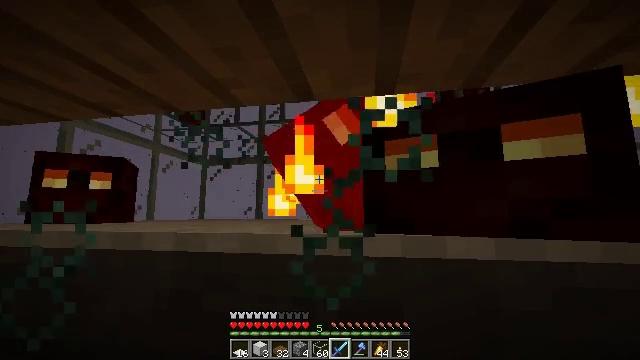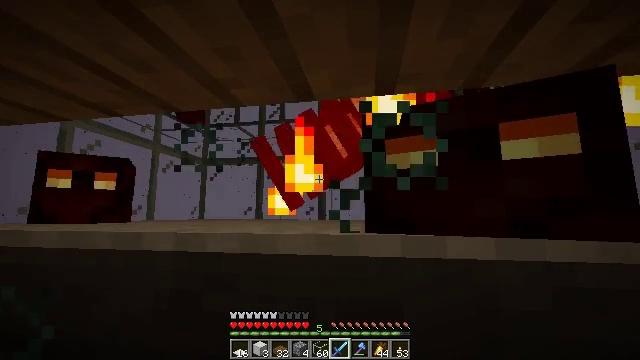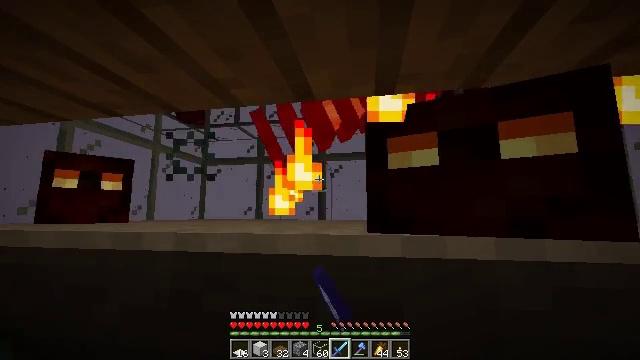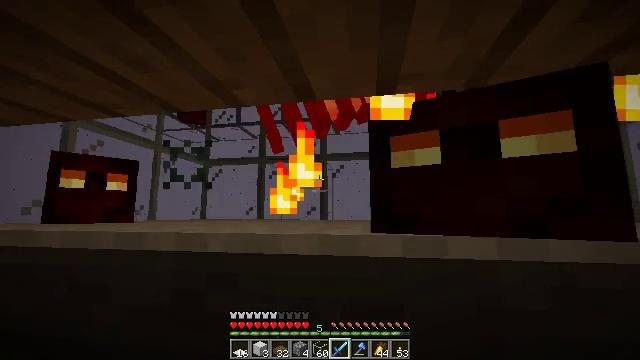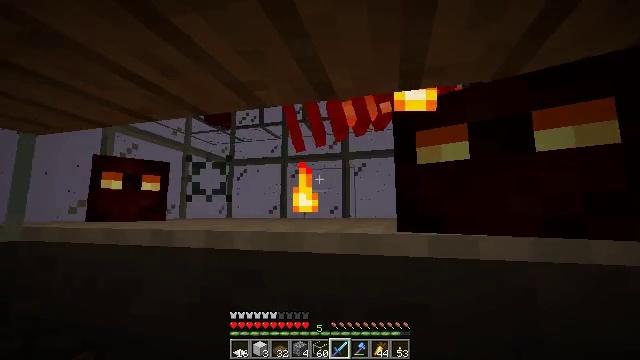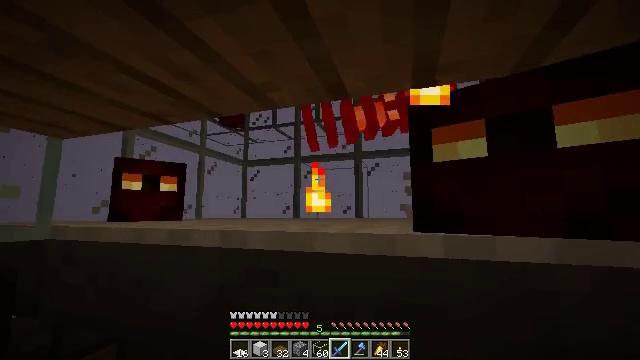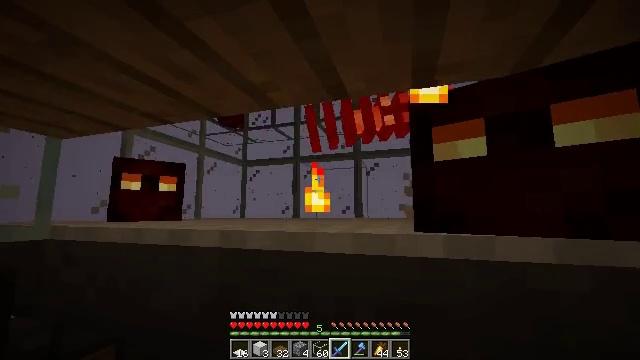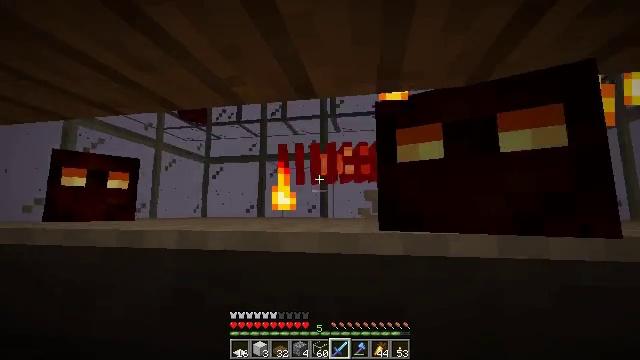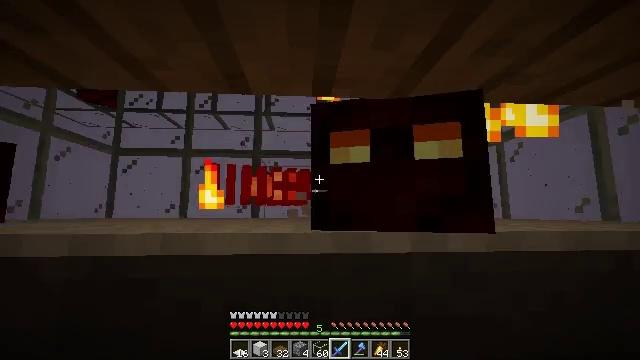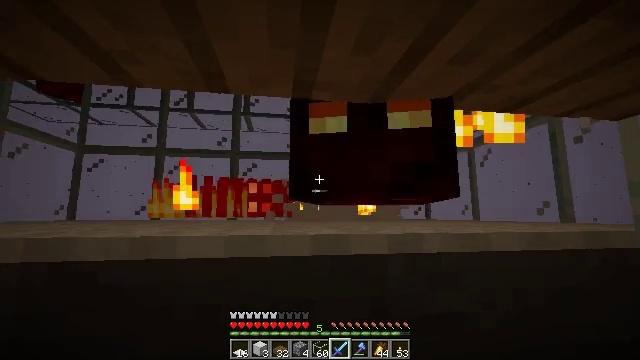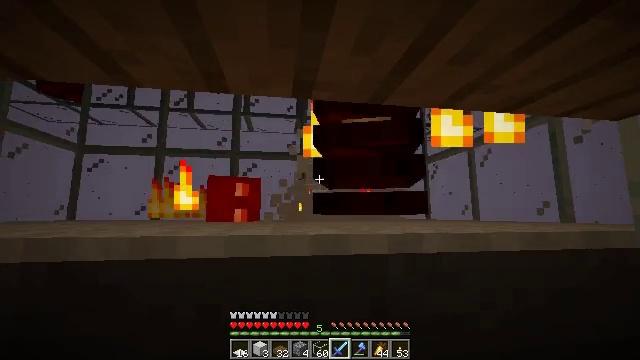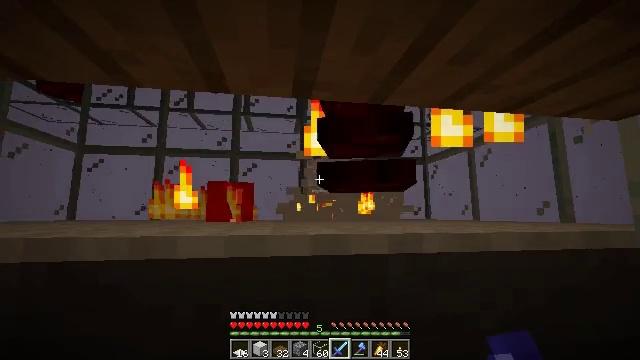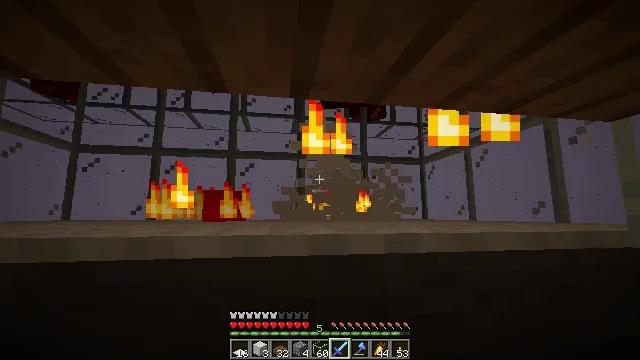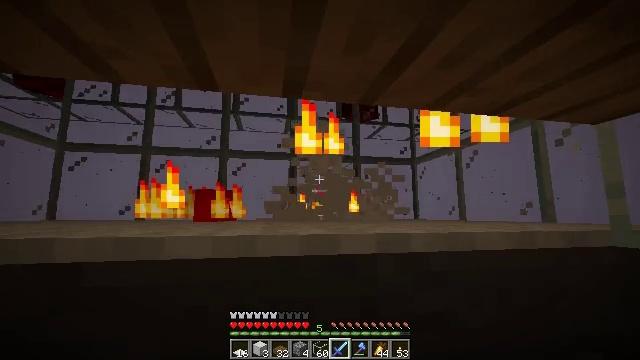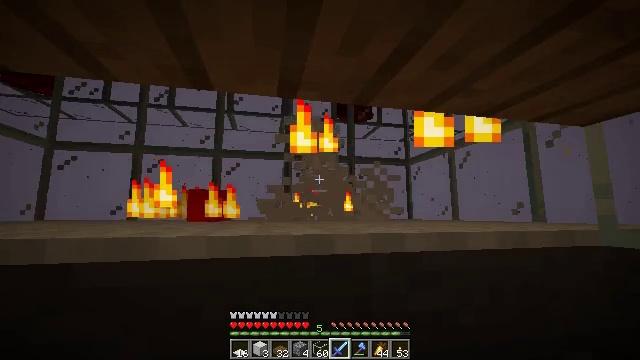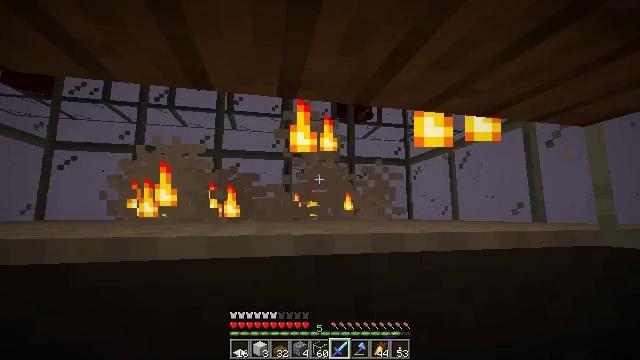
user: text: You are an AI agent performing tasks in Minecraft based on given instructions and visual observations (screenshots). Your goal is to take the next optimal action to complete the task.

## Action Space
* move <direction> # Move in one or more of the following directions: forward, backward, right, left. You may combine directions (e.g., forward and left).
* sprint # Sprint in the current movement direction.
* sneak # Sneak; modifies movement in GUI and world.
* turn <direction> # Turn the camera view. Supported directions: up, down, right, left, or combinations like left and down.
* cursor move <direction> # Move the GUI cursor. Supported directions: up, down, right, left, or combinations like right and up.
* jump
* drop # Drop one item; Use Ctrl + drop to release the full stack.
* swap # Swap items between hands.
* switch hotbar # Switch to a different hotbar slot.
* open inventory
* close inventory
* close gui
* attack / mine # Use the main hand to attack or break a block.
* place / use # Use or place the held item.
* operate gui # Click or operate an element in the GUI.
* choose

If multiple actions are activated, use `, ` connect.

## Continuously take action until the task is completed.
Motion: motion action
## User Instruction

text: Combat the magma cube.
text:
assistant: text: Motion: attack / mine
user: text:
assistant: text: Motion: attack / mine
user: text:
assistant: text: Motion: attack / mine
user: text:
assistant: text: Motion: turn left
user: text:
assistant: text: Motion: turn left
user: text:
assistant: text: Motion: no_op
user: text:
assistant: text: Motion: turn right
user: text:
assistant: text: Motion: turn right
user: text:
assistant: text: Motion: turn right
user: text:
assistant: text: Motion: attack / mine
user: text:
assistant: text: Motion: attack / mine
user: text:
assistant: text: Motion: attack / mine
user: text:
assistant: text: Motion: turn right, attack / mine
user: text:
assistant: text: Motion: turn right
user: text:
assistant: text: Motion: attack / mine
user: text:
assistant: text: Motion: attack / mine
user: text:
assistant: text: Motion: attack / mine
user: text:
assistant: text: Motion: no_op
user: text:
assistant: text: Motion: no_op
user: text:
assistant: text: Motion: no_op
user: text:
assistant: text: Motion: no_op
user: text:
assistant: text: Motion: turn left
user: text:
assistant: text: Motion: turn left
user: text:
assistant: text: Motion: turn left
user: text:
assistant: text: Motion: turn left and up
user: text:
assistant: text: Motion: turn left and up
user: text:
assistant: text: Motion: turn left
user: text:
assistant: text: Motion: turn left
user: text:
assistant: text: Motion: turn left
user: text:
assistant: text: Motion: turn left, attack / mine